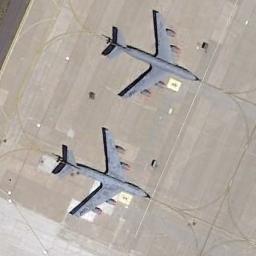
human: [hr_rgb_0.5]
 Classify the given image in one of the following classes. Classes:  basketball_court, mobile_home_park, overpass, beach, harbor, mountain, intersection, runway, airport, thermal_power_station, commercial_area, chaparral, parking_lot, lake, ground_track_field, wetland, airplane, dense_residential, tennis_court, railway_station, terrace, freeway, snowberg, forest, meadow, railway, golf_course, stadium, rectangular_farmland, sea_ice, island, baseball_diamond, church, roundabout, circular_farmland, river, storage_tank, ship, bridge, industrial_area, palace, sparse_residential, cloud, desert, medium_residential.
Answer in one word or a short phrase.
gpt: airplane